Question: I have a row made up of four columns. Each column contains 3 things center aligned: text output, a label and an image. The images are sized differently so the alignment is off. I want to align all elements in each column to the bottom for consistency across the row.
I've tried
'''
style="text-align:bottom;" bottom:0, vertical-align:bottom;"
'''
and nothing seems to make a difference.

My code is:
'''
<div class="row">
<div class="col-xs-12">
<div class="col-xs-6 col-md-2">
<div align="center"><img src="@Url.Content("random.png")" /></div>
<div id="Text1" class="text-center">1</div>
<div class="text-center">Label1</div>
</div>
<div class="col-xs-6 col-md-2 col-md-offset-1">
<div align="center"><img src="@Url.Content("random2.png")" /></div>
<div id="text2" class="text-center">2</div>
<div class="text-center">Label2</div>
</div>
<div class="col-xs-6 col-md-2 col-md-offset-1">
<div align="center"><img src="@Url.Content("random3.png")" /></div>
<div id="text3" class="text-center">3</div>
<div class="text-center">Label3</div>
</div>
<div class="col-xs-6 col-md-2 col-md-offset-1">
<div align="center"><img src="@Url.Content("random.png")" /></div>
<div id="text2" class="text-center">3.4</div>
<div class="text-center">Label</div>
</div>
</div>
</div>
'''
Also, I was told padding would influence how bootstrap aligns content in different displays.
Any suggestions?
Thanks, in advance
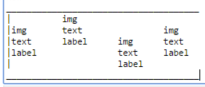
Answer: You can achieve the same layout with fewer classes and wrappers, and not have padding issues. When you nest columns inside columns they to be surrounded by a .row in all cases otherwise you get double gutter problems on the outer edges. And of all of that there must be a .container-fluid or a .container to adjust the negative margin on the L and R of the .row. You don't nest
<URL>
Notice that when you use inline-block on '.col-xs-6' in this case you have to remove the spaces created by the display:inline/inline-block style. This can be done by formatting your html as follows with the comments as they are (or you can zero out the font size on the parent and apply it on the children):
'''
<div class="container">
<div class="row inline-block-row text-center">
<div class="col-xs-6 col-md-3">
<img src="@Url.Content("random.png")" />
<div id="Text1">1</div>
Label1
</div><!--comment
--><div class="col-xs-6 col-md-3">
<img src="@Url.Content("random2.png")" />
<div id="text2" class="text-center">2</div>
Label2 this is a test
</div><!--comment
--><div class="col-xs-6 col-md-3">
<img src="@Url.Content("random3.png")" />
<div id="text3" class="text-center">3</div>
Label3
</div><!--comment
--><div class="col-xs-6 col-md-3">
<img src="@Url.Content("random.png")" />
<div id="text2">3.4</div>
Label
</div>
</div>
</div>
'''
'''
.inline-block-row .col-xs-6 {
border:1px solid red;
float:none;
display:inline-block; /* the default is baseline, so no need to add vertical alignment in your case*/
}
'''
IMAGES:
If you have images that will be bigger -- at any size of your viewport -- than the viewport, put the following classes on them to make them responsive and to center it.
'''
<img src="myimage.png" class="img-responsive center-block" alt="" />
'''